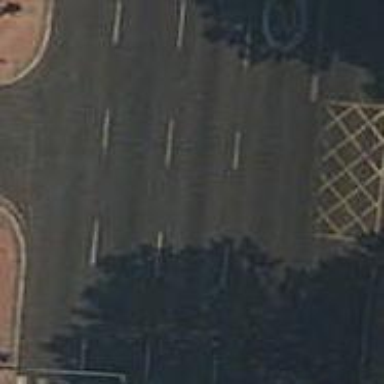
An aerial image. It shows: Road crossing with traffic signals.